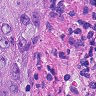
Metastatic tissue present: yes